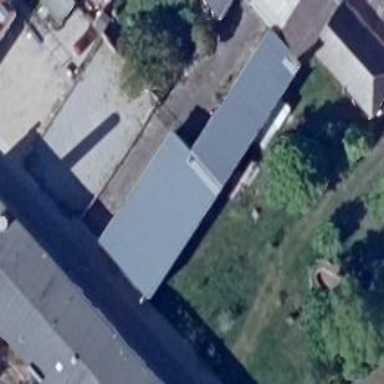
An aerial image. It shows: Group of garages.